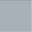
Piece: xx